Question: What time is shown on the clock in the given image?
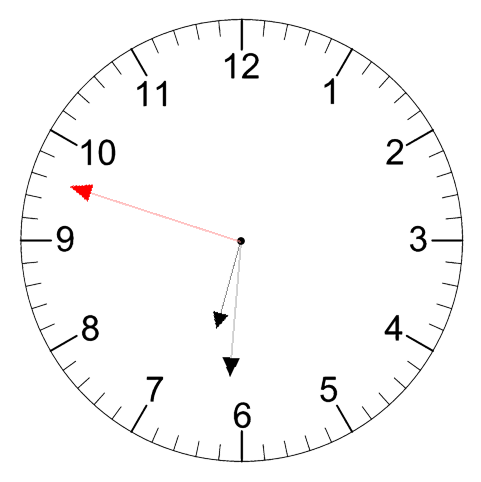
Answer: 06:30:48